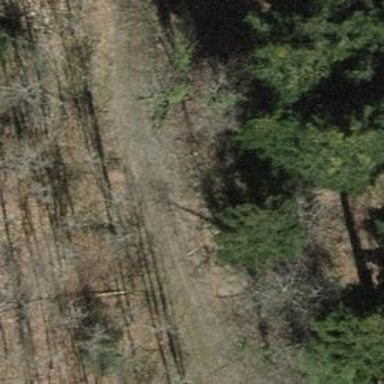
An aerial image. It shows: Track road with grade4 tracktype.